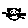
Label: cat